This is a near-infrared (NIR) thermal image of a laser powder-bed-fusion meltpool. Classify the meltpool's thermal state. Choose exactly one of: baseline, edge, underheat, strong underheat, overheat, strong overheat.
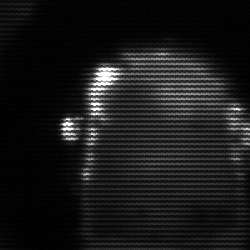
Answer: baseline